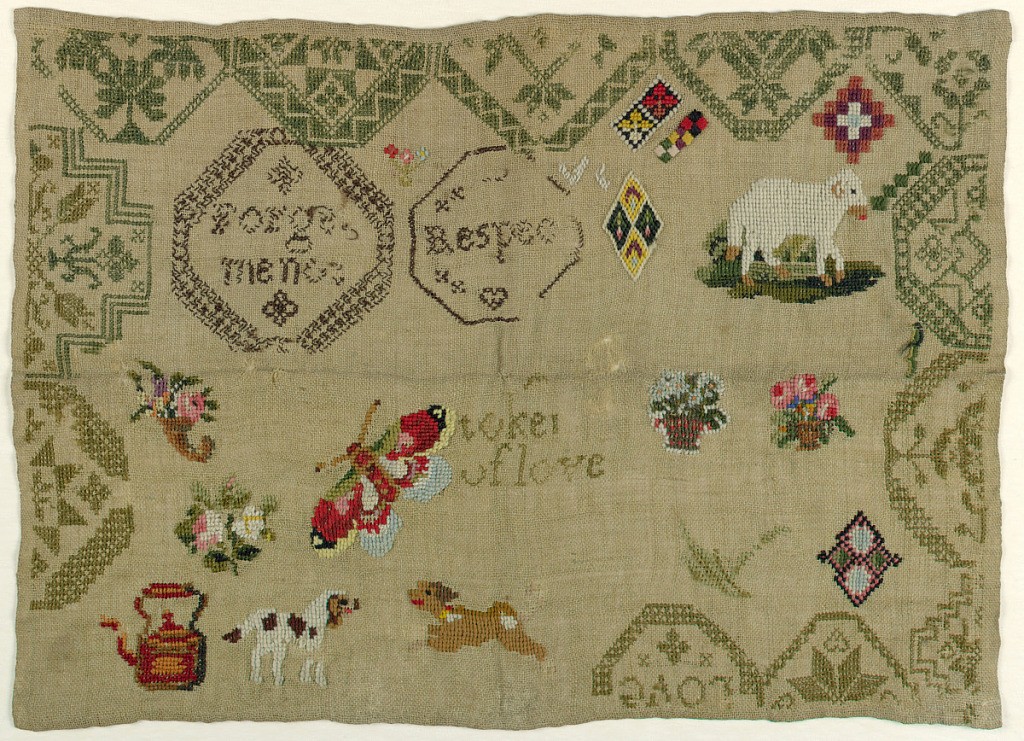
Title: Sampler
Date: late 19th century
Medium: wool and silk embroidery on linen foundation Technique: embroidered in cross, stem, and satin stitches on plain weave foundation
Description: Most of a border of geometric pattern lozenges, some containing adages: "Forget me not," "Token of Love," and "Respect,"  worked in brown, green, and beige. The sampler was added to at a later date, with spot motifs in bright colors, some geometric but also including a lamb, dogs, a butterfly, baskets of flowers and a teakettle.